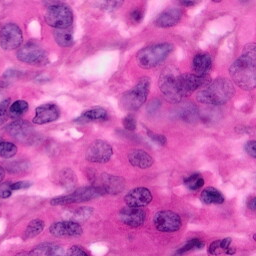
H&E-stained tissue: Pancreatic